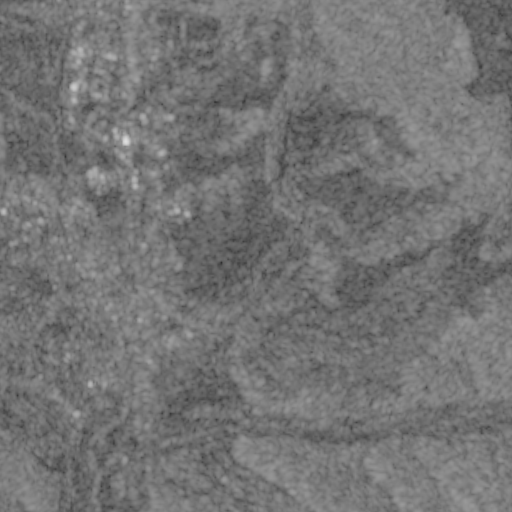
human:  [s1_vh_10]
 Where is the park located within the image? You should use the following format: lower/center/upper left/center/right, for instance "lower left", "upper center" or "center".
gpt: The park is located in the upper left of the image.
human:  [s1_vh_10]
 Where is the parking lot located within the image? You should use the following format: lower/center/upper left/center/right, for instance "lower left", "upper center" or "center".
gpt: There is no parking lot in the image.

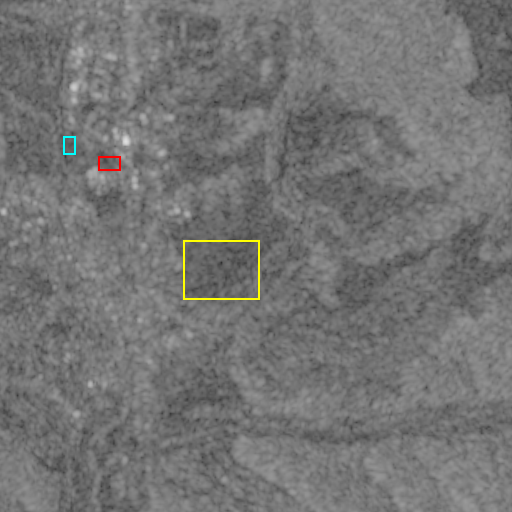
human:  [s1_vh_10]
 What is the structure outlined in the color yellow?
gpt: The structure outlined in yellow is a crop field.
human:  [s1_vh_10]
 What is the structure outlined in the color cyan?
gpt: The structure outlined in cyan is a park.
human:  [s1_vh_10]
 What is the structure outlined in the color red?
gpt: The structure outlined in red is a parking lot.
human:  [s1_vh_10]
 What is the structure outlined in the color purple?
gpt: There is no purple outline.